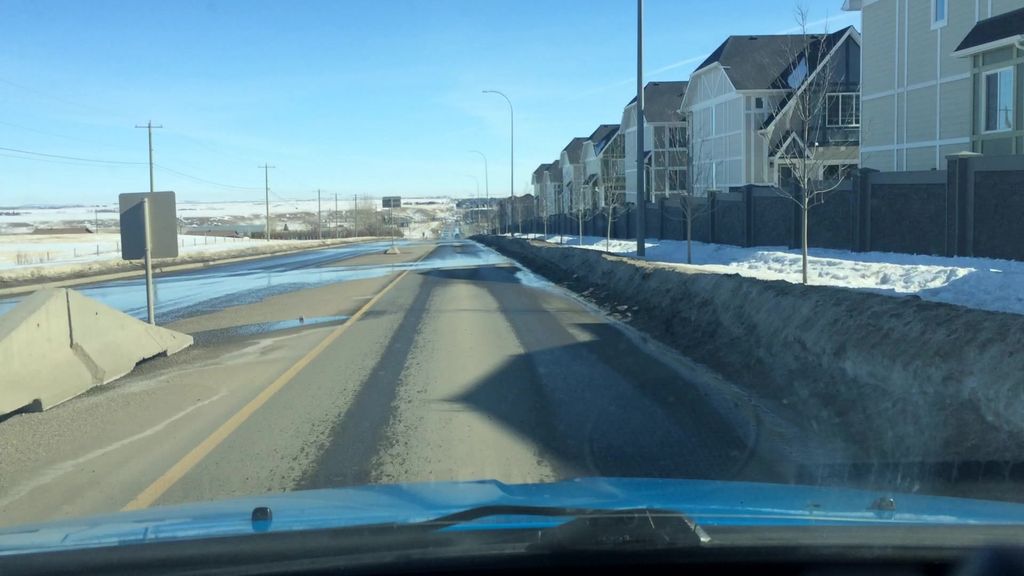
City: calgary